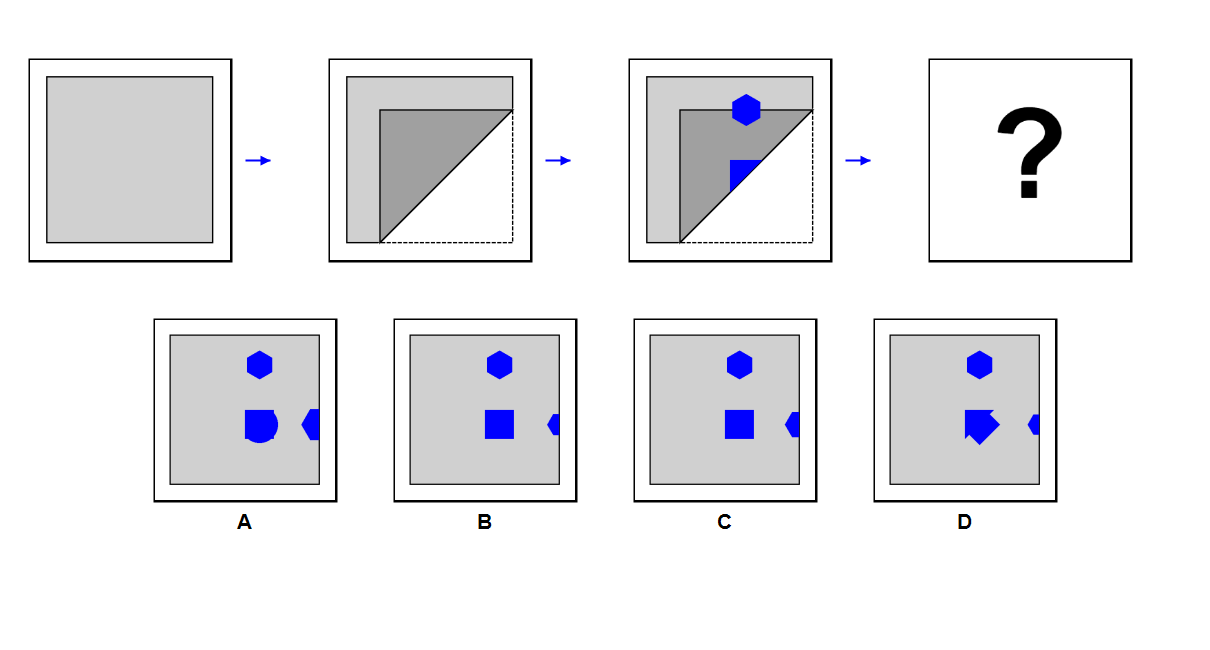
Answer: C